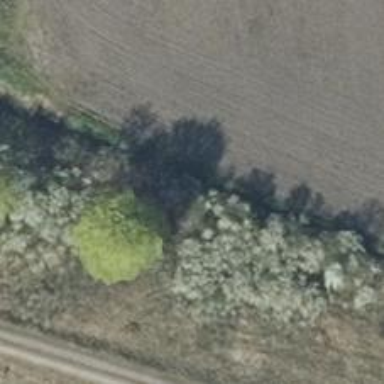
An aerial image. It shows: Row of deciduous broadleaved trees.